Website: macys
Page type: customer-info-address
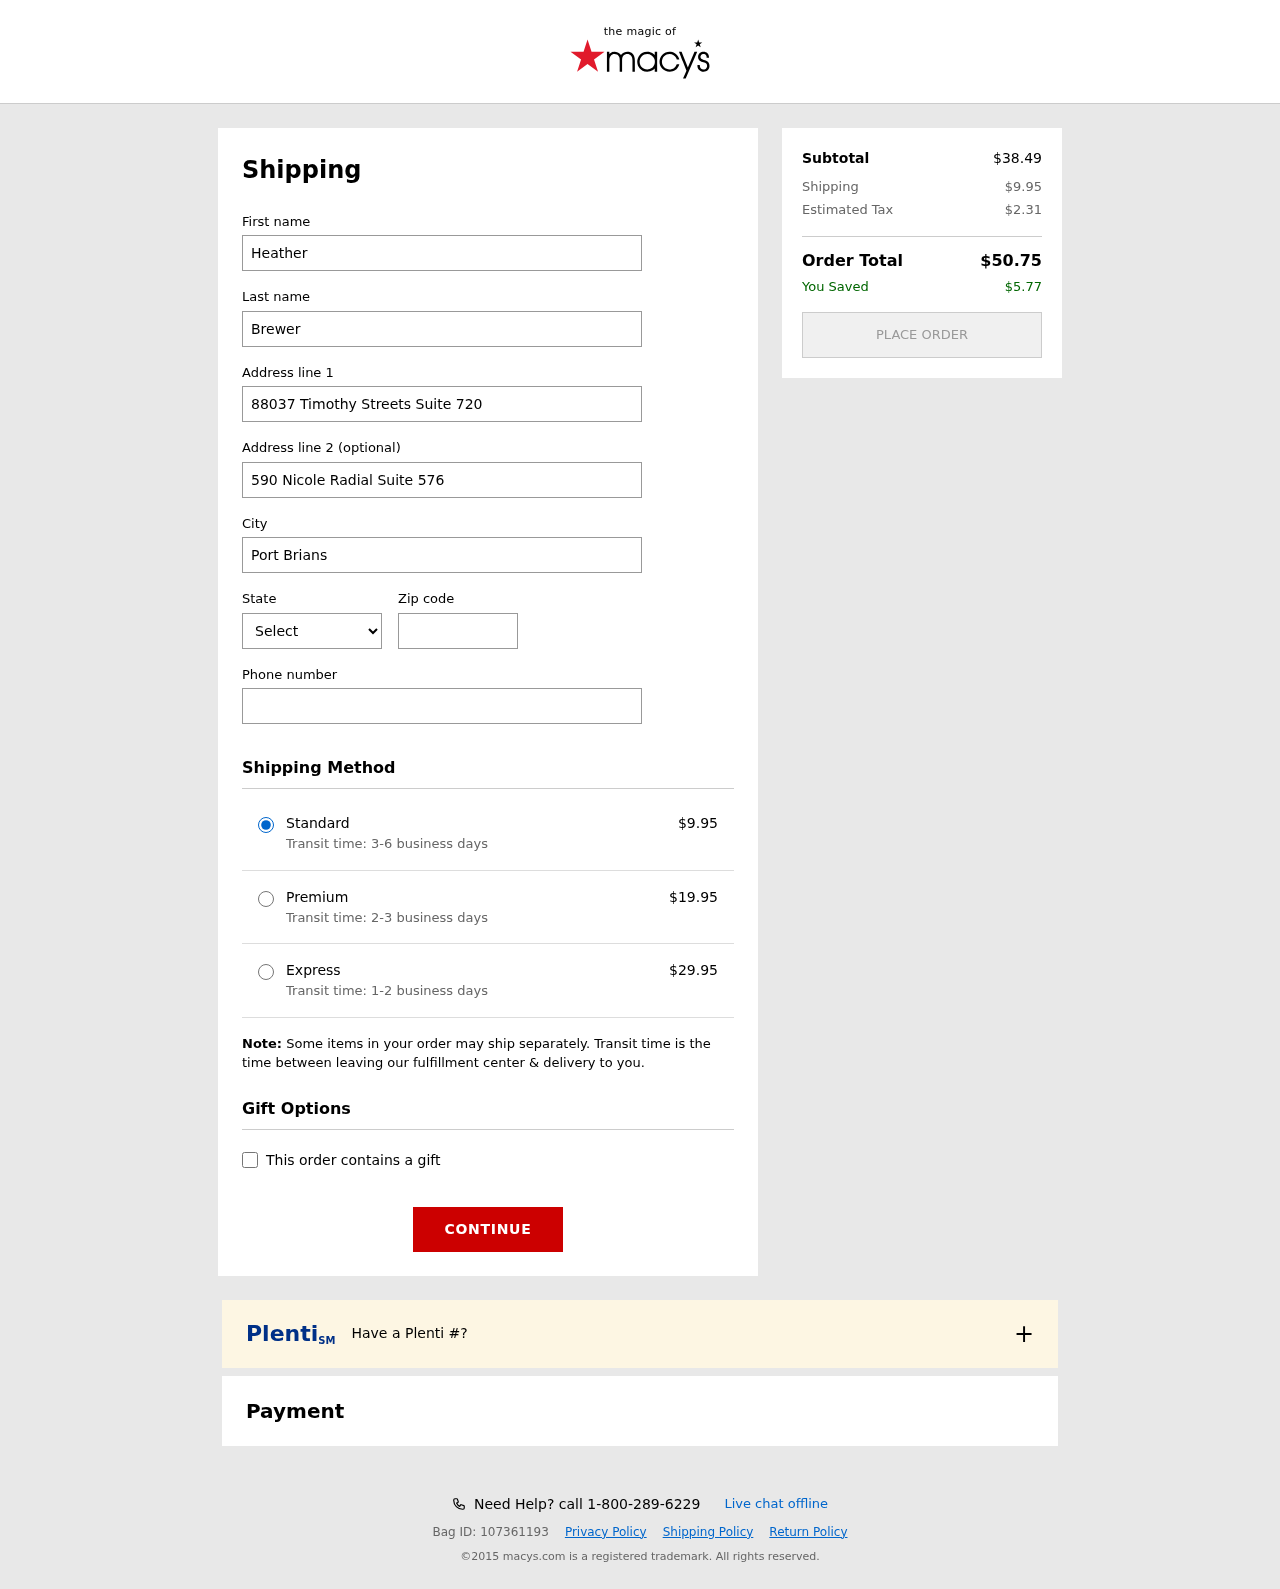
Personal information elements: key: PII_CITY
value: Port Brianshire
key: PII_FIRSTNAME
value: Heather
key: PII_LASTNAME
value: Brewer
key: PII_PHONE
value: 8044027701
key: PII_POSTCODE
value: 50616
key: PII_STATE_ABBR
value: MS
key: PII_STREET
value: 88037 Timothy Streets Suite 720
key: PII_STREET2
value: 590 Nicole Radial Suite 576
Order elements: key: ORDER_SHIPPING_COST
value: $9.95
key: ORDER_SHIPPING_COST_PREMIUM
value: $19.95
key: ORDER_SHIPPING_COST_EXPRESS
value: $29.95
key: ORDER_SUBTOTAL
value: $38.49
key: ORDER_TAX
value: $2.31
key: ORDER_TOTAL
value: $50.75
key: ORDER_SAVINGS
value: $5.77